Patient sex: M
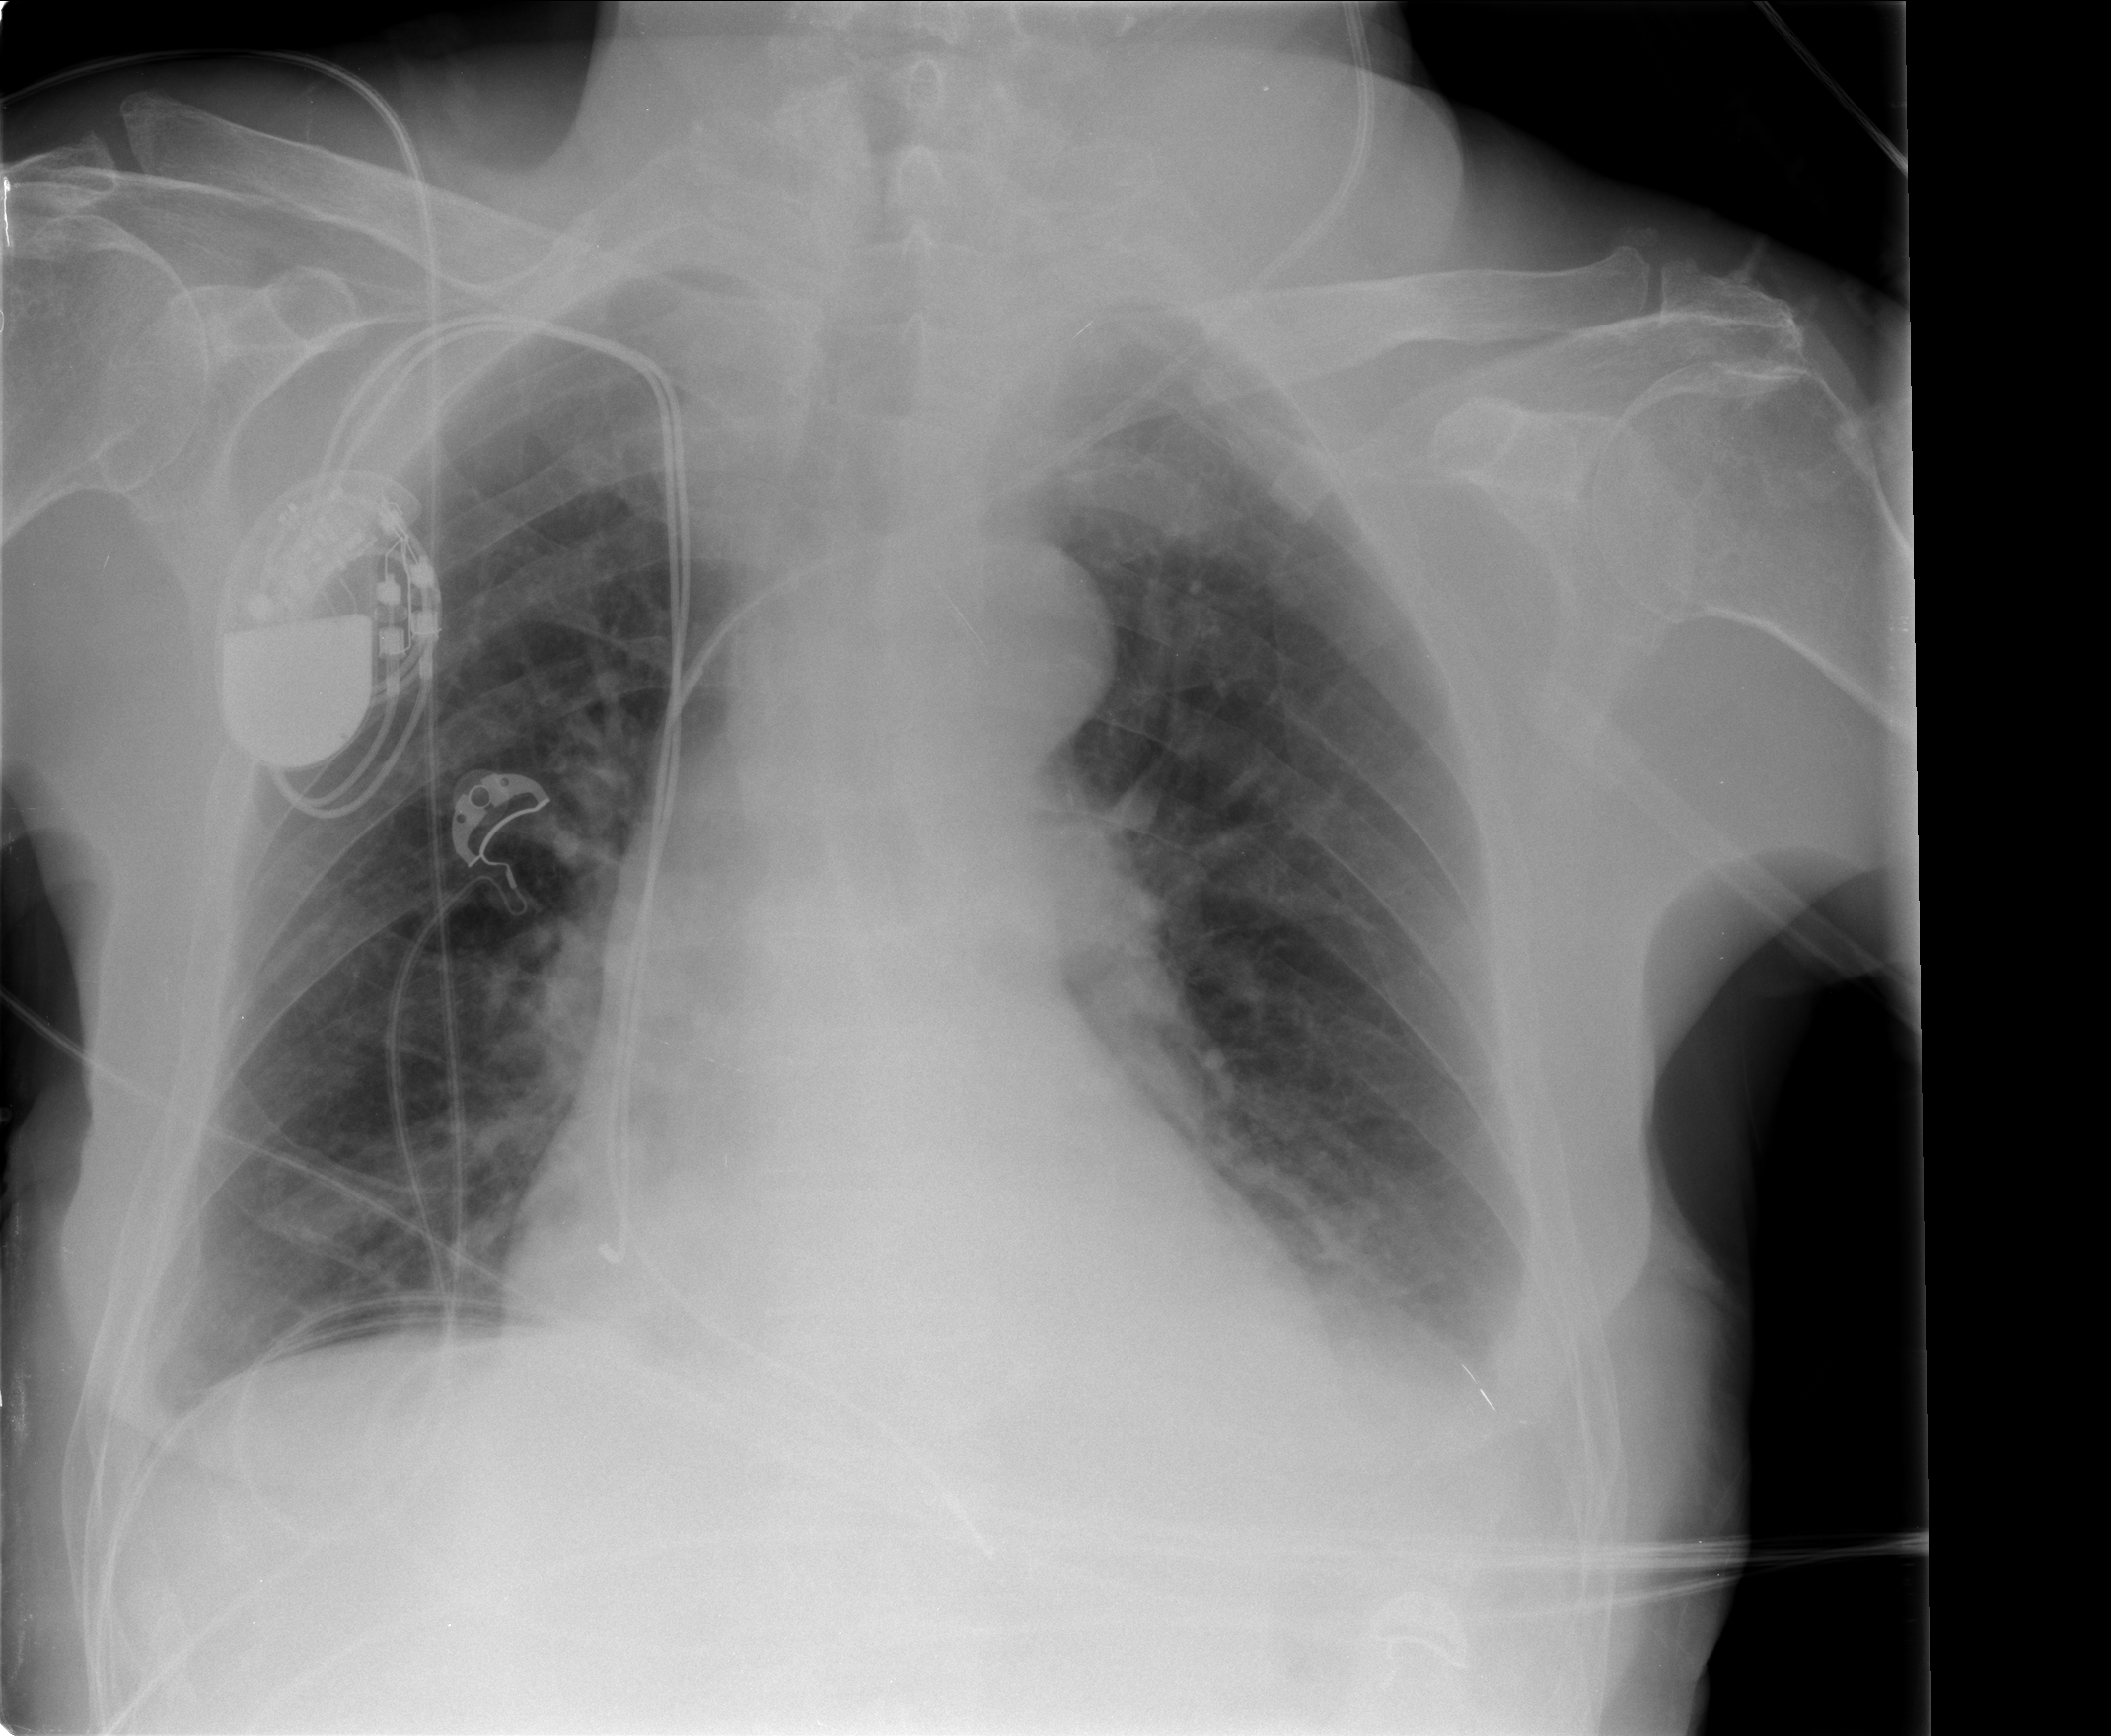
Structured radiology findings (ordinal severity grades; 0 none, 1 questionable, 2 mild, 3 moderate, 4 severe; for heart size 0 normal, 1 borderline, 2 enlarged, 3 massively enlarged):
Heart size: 0
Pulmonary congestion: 0
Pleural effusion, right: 2
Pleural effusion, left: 2
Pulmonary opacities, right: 0
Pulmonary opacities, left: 0
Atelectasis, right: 2
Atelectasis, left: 2